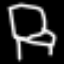
Label: chair